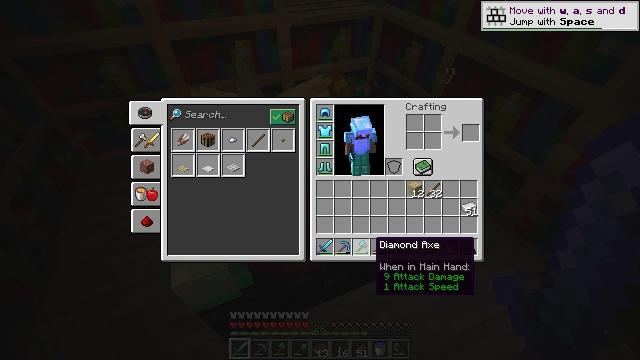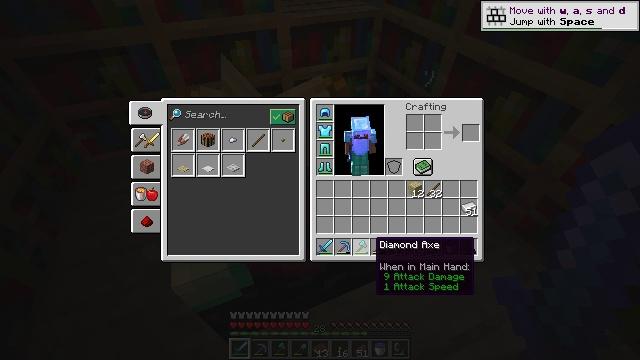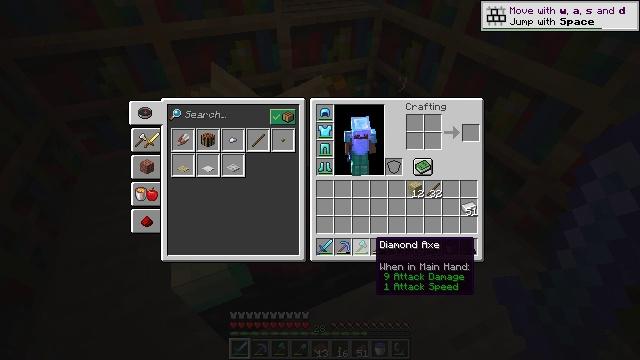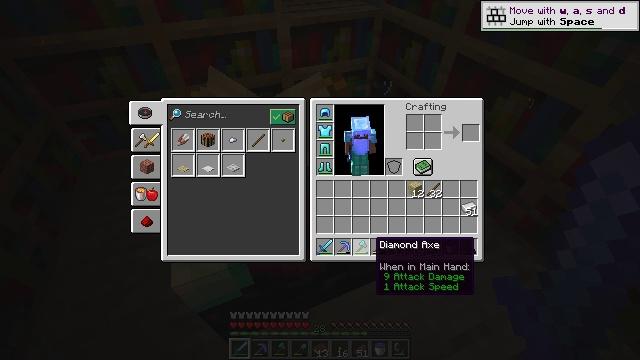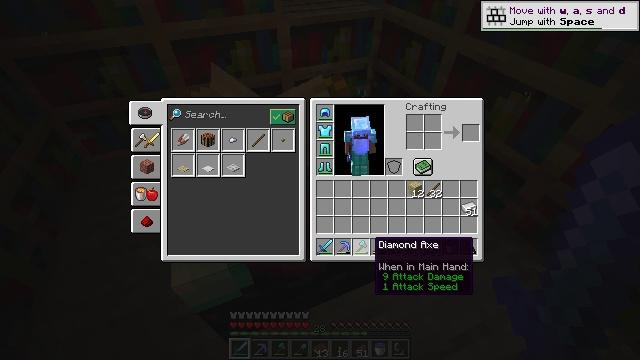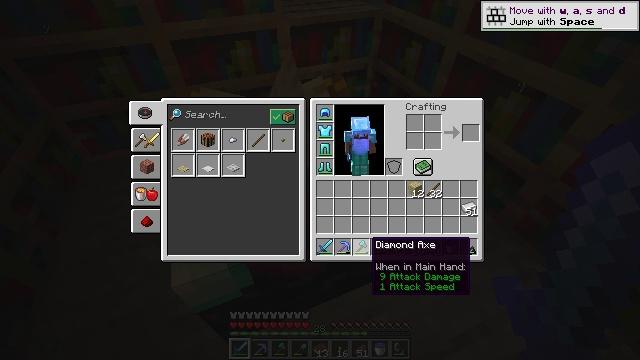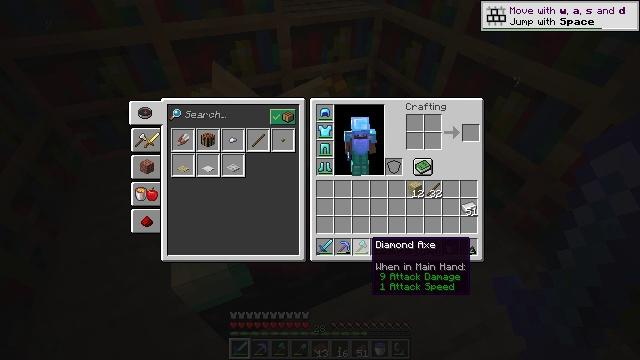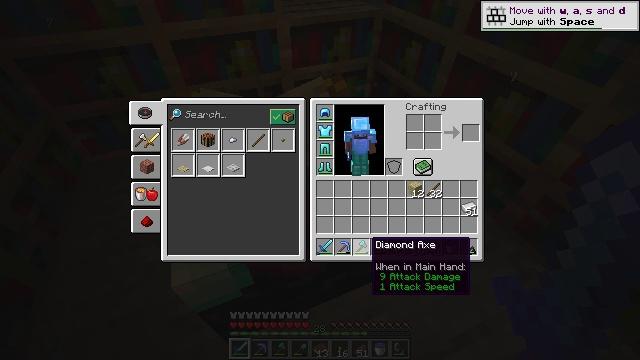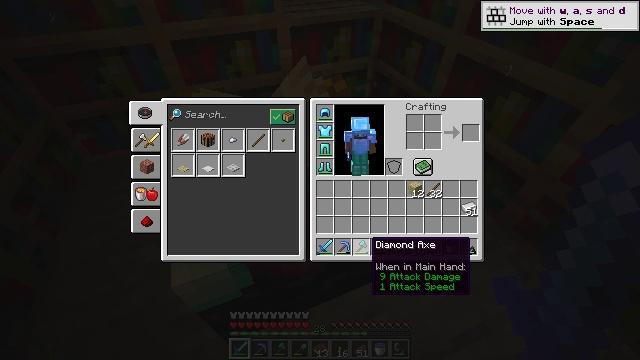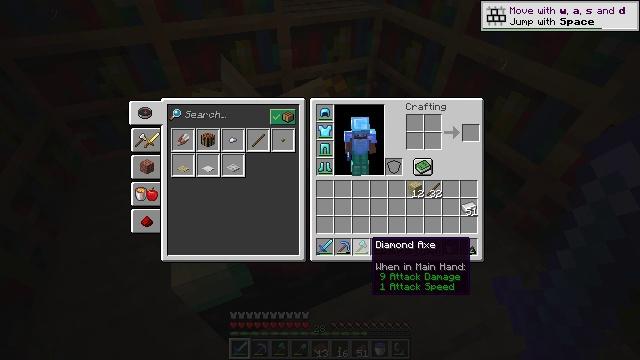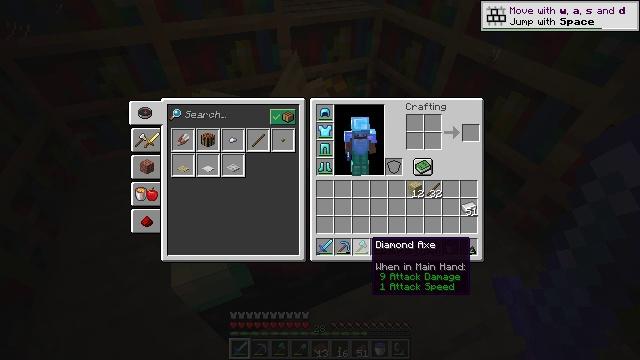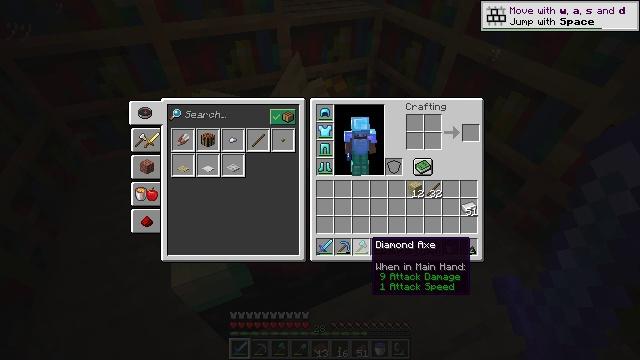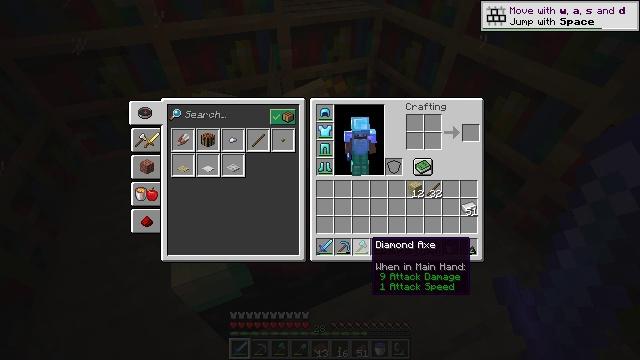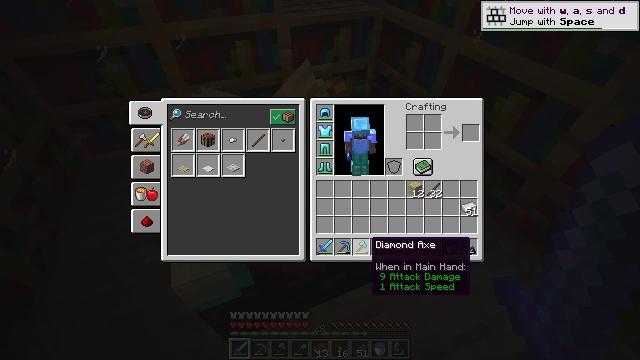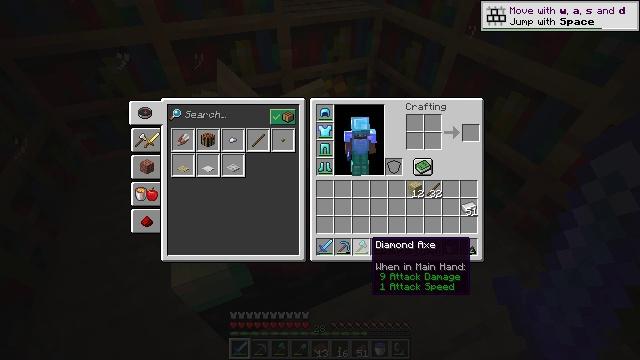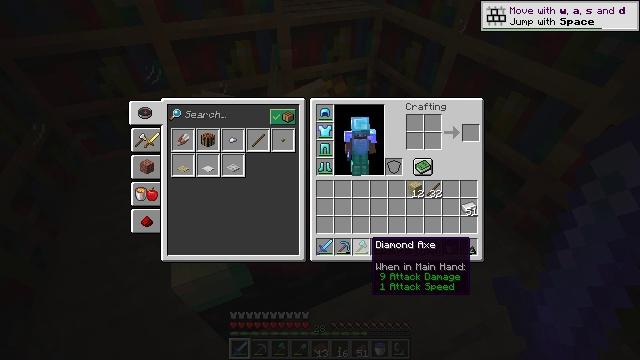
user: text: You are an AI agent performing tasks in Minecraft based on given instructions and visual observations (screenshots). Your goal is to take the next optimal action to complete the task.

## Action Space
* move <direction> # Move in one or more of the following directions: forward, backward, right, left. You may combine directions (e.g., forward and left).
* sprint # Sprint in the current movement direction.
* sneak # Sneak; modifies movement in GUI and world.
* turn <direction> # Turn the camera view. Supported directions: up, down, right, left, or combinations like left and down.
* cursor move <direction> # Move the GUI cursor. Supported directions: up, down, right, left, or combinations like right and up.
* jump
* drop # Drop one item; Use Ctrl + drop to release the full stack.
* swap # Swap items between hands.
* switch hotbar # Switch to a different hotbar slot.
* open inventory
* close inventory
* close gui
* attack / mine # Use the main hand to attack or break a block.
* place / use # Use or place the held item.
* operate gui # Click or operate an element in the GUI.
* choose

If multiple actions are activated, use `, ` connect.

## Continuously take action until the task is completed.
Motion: motion action
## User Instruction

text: Kill a skeleton.
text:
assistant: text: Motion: no_op
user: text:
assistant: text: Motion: no_op
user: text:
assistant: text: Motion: no_op
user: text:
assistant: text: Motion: no_op
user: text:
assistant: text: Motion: no_op
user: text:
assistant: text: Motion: no_op
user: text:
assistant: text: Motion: no_op
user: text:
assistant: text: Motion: no_op
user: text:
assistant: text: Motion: no_op
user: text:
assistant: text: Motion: no_op
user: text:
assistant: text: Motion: no_op
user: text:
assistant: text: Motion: no_op
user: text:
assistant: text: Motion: no_op
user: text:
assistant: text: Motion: no_op
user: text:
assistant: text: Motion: no_op
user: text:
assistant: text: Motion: no_op
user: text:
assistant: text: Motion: no_op
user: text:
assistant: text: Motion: no_op
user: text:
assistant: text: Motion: turn right
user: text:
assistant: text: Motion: turn right and up
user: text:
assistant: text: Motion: turn right and up
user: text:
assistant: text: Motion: turn right and up
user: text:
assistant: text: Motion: turn right and up
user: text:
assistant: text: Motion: turn right and up
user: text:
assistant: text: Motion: no_op
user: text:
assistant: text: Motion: no_op
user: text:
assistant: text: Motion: turn left and down
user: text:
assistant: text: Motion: turn left and down
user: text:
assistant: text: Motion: turn left and down
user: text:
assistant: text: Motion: turn left and down, use / place